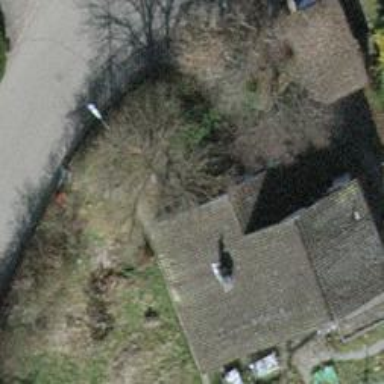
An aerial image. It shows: Detached building with gabled tile roof.